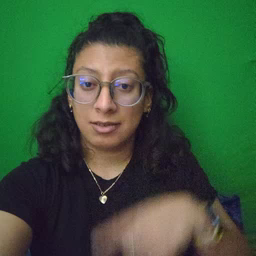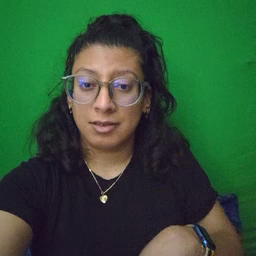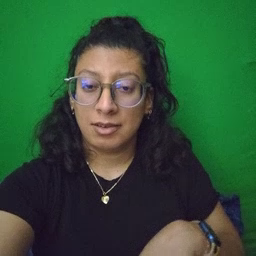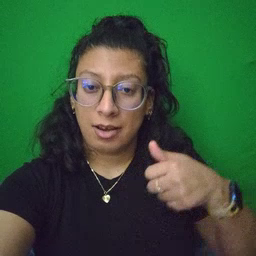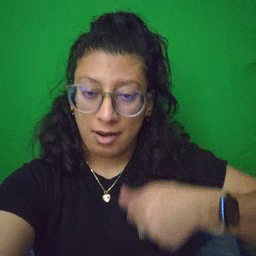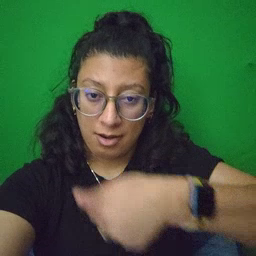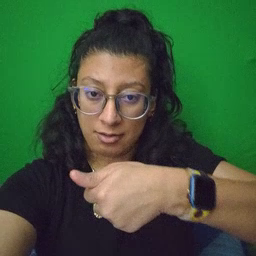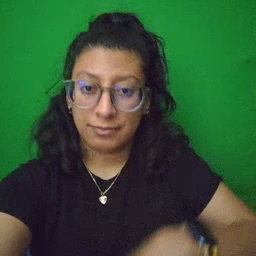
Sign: hide